Field crop: maize
Growth stage: 2
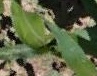
Species: maize